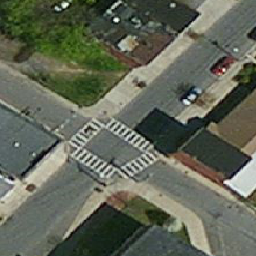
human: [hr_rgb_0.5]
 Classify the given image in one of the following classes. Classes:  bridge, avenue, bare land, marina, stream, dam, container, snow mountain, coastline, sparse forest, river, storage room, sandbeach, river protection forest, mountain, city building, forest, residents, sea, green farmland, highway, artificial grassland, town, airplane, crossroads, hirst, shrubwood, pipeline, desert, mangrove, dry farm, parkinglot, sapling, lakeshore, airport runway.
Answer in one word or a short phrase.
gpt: crossroads